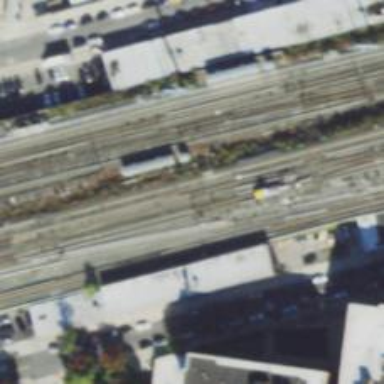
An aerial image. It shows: Electrified rail railway.